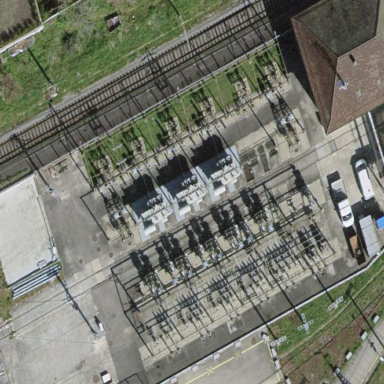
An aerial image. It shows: Outdoor power substation with fencing. The substation is for traction.